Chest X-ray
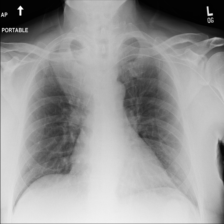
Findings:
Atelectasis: negative
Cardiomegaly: negative
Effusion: negative
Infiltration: negative
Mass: positive
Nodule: negative
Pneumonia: negative
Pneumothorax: negative
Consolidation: negative
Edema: negative
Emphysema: negative
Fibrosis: negative
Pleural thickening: negative
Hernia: negative